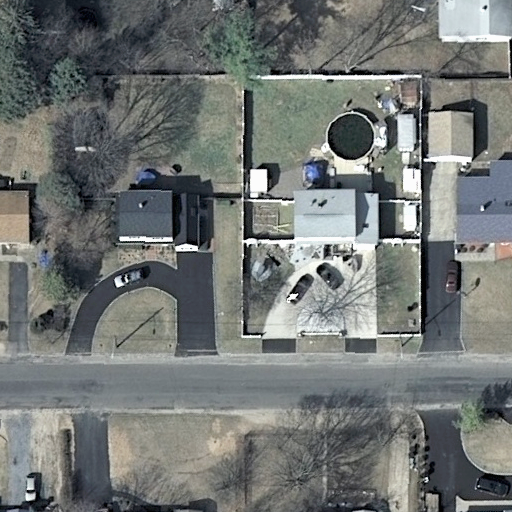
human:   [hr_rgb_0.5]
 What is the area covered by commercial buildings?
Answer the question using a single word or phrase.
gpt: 0m2

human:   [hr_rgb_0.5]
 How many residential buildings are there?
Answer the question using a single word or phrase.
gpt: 6

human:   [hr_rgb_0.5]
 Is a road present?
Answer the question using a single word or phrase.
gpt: yes

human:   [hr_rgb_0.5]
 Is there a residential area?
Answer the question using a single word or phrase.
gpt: yes

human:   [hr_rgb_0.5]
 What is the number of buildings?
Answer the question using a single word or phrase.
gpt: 9

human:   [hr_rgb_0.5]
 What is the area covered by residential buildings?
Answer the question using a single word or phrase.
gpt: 677m2

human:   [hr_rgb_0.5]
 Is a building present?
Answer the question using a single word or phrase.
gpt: yes

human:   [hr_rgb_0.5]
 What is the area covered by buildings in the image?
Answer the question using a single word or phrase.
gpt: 812m2

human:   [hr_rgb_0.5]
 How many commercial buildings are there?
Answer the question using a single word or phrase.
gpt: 0

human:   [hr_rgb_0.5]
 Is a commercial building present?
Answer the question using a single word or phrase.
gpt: no

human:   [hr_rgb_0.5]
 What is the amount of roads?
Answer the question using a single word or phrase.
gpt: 1

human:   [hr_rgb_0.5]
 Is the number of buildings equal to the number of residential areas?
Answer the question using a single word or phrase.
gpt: no

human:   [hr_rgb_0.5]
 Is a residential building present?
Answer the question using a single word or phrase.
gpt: yes

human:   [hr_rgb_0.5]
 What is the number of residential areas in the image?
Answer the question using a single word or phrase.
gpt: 1

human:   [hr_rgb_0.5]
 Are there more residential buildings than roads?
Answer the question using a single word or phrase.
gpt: yes

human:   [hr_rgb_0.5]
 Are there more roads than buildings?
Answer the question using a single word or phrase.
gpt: no

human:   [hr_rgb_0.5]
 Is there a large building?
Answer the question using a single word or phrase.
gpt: no

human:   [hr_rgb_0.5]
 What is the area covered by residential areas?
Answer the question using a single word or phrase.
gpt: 10599m2

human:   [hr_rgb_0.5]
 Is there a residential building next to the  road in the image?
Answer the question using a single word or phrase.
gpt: yes

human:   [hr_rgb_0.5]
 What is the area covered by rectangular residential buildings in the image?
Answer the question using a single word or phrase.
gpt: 225m2

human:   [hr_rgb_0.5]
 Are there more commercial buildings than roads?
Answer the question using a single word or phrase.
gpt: no

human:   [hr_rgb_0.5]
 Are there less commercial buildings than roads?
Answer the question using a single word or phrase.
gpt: yes

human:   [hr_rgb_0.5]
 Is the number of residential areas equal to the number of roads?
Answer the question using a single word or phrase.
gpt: yes

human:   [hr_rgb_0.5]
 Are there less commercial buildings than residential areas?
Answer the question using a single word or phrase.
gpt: yes

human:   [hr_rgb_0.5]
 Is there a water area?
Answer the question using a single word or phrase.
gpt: no

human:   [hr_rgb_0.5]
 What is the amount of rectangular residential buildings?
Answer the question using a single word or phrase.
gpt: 3

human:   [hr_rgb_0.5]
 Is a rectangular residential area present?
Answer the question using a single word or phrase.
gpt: yes

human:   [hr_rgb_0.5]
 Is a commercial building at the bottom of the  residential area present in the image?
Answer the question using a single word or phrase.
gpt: no

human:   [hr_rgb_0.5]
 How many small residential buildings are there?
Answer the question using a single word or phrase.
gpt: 2

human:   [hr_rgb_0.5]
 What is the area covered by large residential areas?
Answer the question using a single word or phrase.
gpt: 10599m2

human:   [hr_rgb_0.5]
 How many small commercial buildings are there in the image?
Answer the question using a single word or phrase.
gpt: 0

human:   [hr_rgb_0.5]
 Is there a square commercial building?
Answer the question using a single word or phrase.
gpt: no

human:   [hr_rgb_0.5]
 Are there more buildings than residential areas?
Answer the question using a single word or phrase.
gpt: yes

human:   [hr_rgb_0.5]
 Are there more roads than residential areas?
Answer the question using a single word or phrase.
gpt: no

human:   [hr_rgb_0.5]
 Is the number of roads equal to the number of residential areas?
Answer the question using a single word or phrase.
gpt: yes

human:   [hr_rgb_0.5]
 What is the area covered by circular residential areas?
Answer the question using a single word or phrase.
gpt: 0m2

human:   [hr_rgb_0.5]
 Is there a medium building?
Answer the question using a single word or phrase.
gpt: yes

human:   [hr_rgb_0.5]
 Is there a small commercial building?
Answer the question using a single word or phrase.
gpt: no

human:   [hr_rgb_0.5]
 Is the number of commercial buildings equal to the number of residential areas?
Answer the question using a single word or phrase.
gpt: no

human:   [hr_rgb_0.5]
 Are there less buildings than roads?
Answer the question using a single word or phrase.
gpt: no

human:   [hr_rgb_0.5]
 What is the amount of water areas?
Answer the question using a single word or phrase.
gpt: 0

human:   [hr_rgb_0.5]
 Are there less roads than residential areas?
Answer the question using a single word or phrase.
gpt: no

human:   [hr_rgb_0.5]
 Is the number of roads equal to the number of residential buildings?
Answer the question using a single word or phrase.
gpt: no

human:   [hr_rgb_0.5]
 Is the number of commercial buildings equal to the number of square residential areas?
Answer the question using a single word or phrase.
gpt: yes

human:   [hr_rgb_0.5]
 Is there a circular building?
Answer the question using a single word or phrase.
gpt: no

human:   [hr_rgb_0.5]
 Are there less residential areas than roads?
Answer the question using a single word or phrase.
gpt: no

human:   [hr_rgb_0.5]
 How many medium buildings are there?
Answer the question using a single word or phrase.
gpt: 4

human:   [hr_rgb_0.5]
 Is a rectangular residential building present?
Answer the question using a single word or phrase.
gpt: yes

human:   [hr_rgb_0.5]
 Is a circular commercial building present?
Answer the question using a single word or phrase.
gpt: no

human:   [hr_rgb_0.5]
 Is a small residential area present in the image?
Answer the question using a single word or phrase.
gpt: no

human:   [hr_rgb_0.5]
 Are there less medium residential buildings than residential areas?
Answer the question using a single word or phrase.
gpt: no

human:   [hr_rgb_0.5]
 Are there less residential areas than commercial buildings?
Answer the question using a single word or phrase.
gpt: no

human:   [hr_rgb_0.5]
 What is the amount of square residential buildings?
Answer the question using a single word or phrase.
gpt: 0

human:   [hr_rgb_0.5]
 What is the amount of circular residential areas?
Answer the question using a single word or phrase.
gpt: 0

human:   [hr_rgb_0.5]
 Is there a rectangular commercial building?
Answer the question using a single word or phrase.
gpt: no

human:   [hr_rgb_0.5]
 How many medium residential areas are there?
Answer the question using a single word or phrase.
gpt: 0

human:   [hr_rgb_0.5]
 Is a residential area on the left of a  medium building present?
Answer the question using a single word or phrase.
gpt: yes

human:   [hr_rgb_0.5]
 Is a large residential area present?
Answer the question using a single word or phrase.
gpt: yes

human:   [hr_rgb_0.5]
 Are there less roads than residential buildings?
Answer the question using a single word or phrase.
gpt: yes

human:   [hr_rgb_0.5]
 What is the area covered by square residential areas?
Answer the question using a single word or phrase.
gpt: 0m2

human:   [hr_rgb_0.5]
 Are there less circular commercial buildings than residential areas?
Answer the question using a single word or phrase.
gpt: yes

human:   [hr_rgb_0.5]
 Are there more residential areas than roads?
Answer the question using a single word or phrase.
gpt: no

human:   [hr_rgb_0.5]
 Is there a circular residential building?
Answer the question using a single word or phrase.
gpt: no

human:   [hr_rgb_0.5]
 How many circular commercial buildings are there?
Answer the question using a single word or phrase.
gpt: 0